Question: I'm running Visual studio 2010 with SP1 on Windows 8 Developer Preview. When I try to install Entity framework 4.1 I get the following error:

How can I get rid of this error?
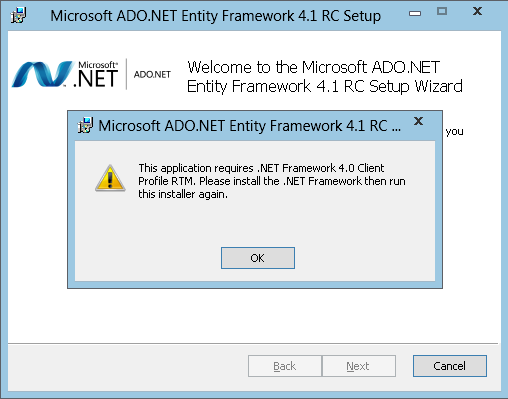
Answer: Just installed ADO.NET Entity Framework 4.1 - Update 1 from <URL> and everything started working correctly.